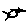
Label: bird